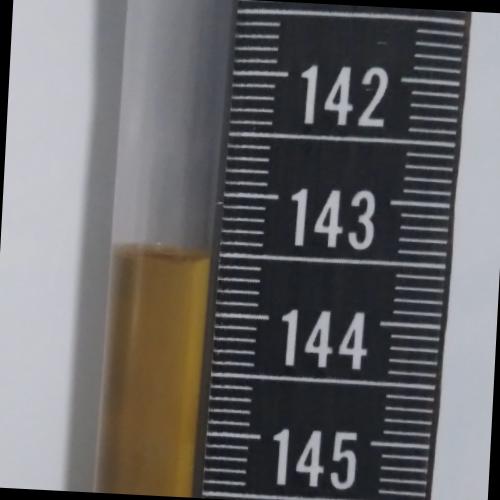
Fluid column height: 143.5 cm